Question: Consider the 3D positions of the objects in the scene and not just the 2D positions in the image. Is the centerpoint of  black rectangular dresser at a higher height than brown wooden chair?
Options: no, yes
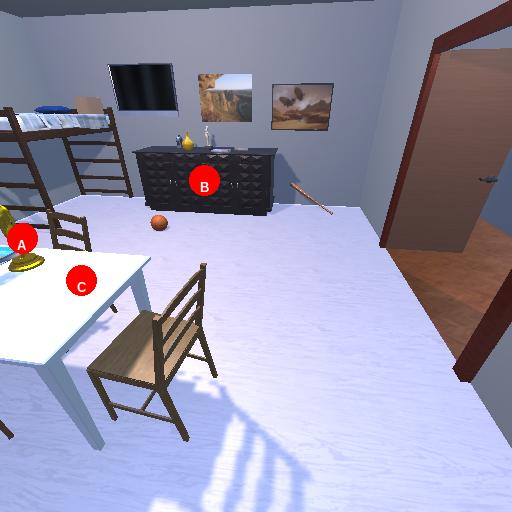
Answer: no